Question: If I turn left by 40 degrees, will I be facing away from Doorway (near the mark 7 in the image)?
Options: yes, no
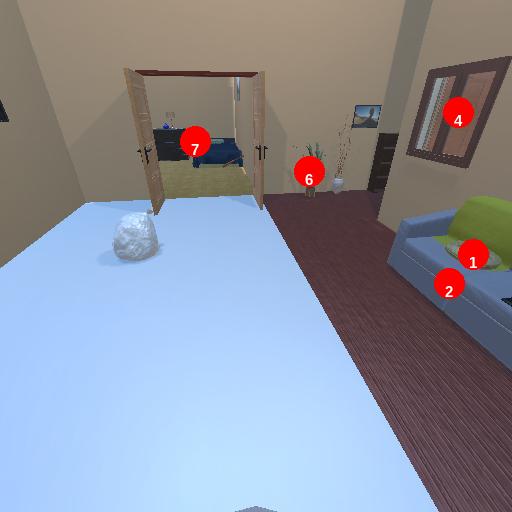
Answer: yes